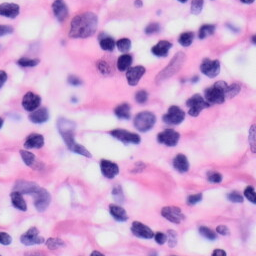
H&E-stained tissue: Skin